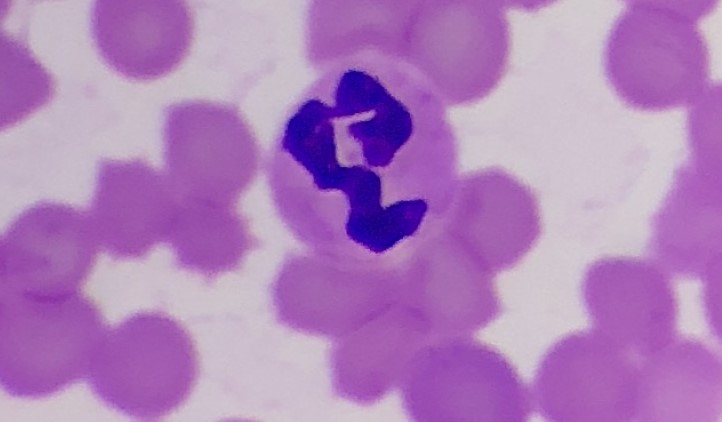
White blood cell type: Neutrophil